Question: I was already looking at <URL> and tried the '!important' attribute but without success.
I have <URL> example page where I would like to bring the yellow book cover which I use as a background image in front of the navigation bar below.

The code I am using is the following:
'''
.home-link {
background: url(http://www.mensch-jinn-dajjal.net/wp-content/uploads/2013/12/Buchtitel.gif) no-repeat !important;
background-size: 180px 200px !important;
background-position: 400px 80px !important;
z-index: 99999 !important;
}
'''
Any idea why it is not coming to the front?
I also tried to assign the navbar a negative z-index without success.
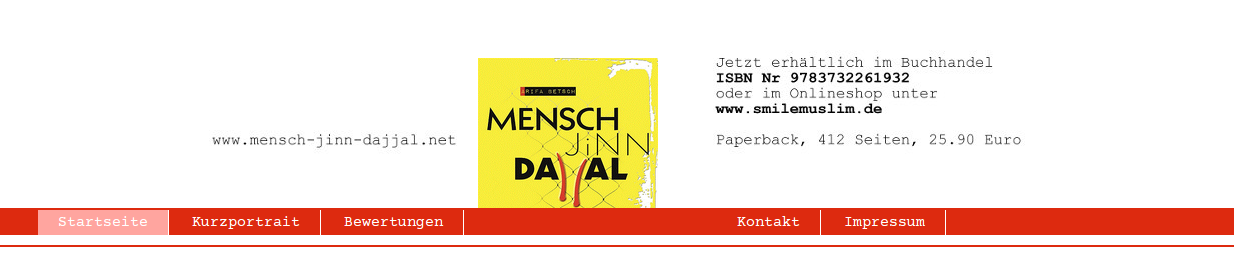
Answer: 'z-index' won't work in this case; z-index is meant for those elements which are stacked one over another i.e. they have overlapping top and left, which is not in your case.
Html is working the way it should i.e. flow layout,
this is your markup outhere on your site :
'''
<header id="masthead" class="site-header" role="banner">
<a class="home-link" href="...</a> <-- Link containing the image-->
<div id="navbar" class="navbar"> <!-- navigation bar -->
</div><!-- #navbar -->
</header>
'''
clearly, your anchor and navigation bar are placed one after another, they are rendered exactly like that.
So, if you want to overlap your image, you need to make your image 'position:absolute'. I would recommend, create a independent 'img' tag and make it position absolute and place it exactly where you want, with relative top and left, so that it adjusts itself according to the resolution.
see this simple illustration of z-index :<URL>
in this, we have four 'float:left, position:absolute' divisions, by-default, when no z-index is given to any of them, the one that was present in the last in the flow, was the visible color, but as you give higher z-index to anyone of them(first one in example), it becomes the visible color